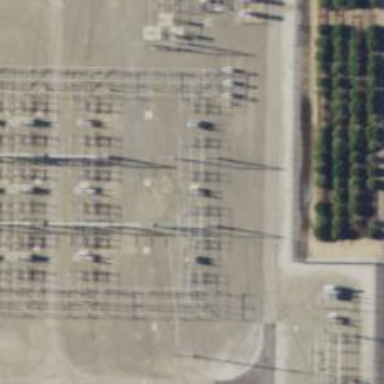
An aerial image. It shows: Switch used for power control.